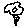
Label: flower